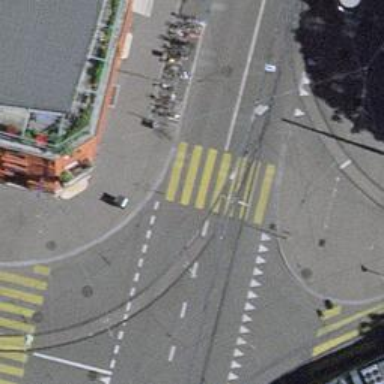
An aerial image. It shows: Tram level crossing on railway.